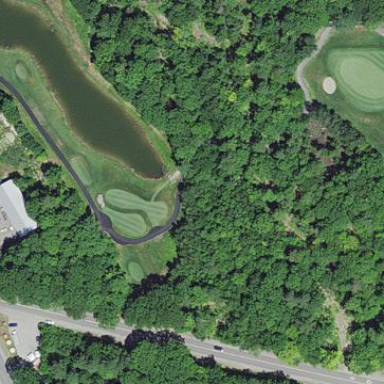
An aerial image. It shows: Water hazard on golf course.